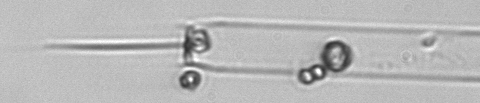
Label: Ditylum_brightwellii